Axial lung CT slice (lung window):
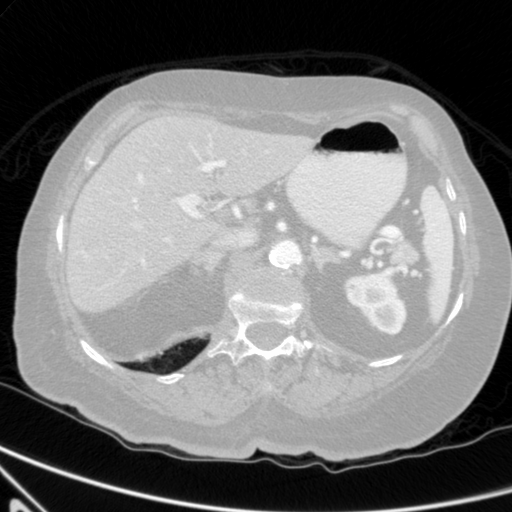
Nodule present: no